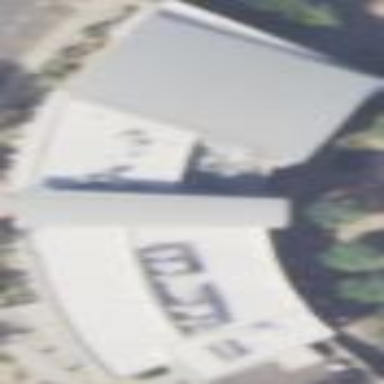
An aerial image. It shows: Civic building.